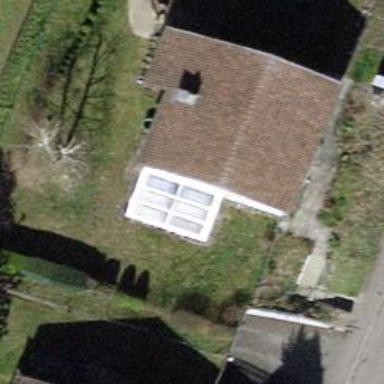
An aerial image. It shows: Gabled roof house.